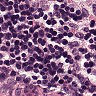
Metastatic tissue present: no